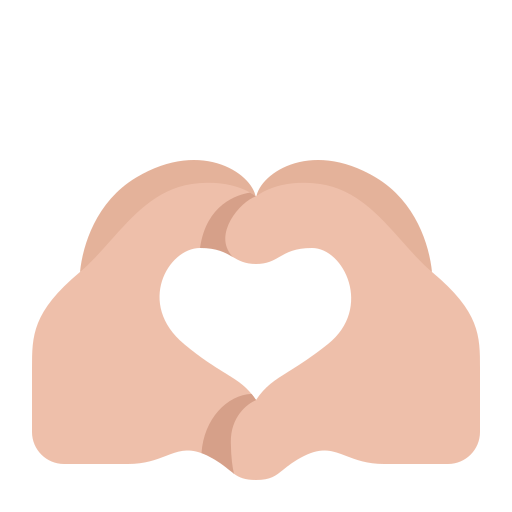
heart hands flat  light